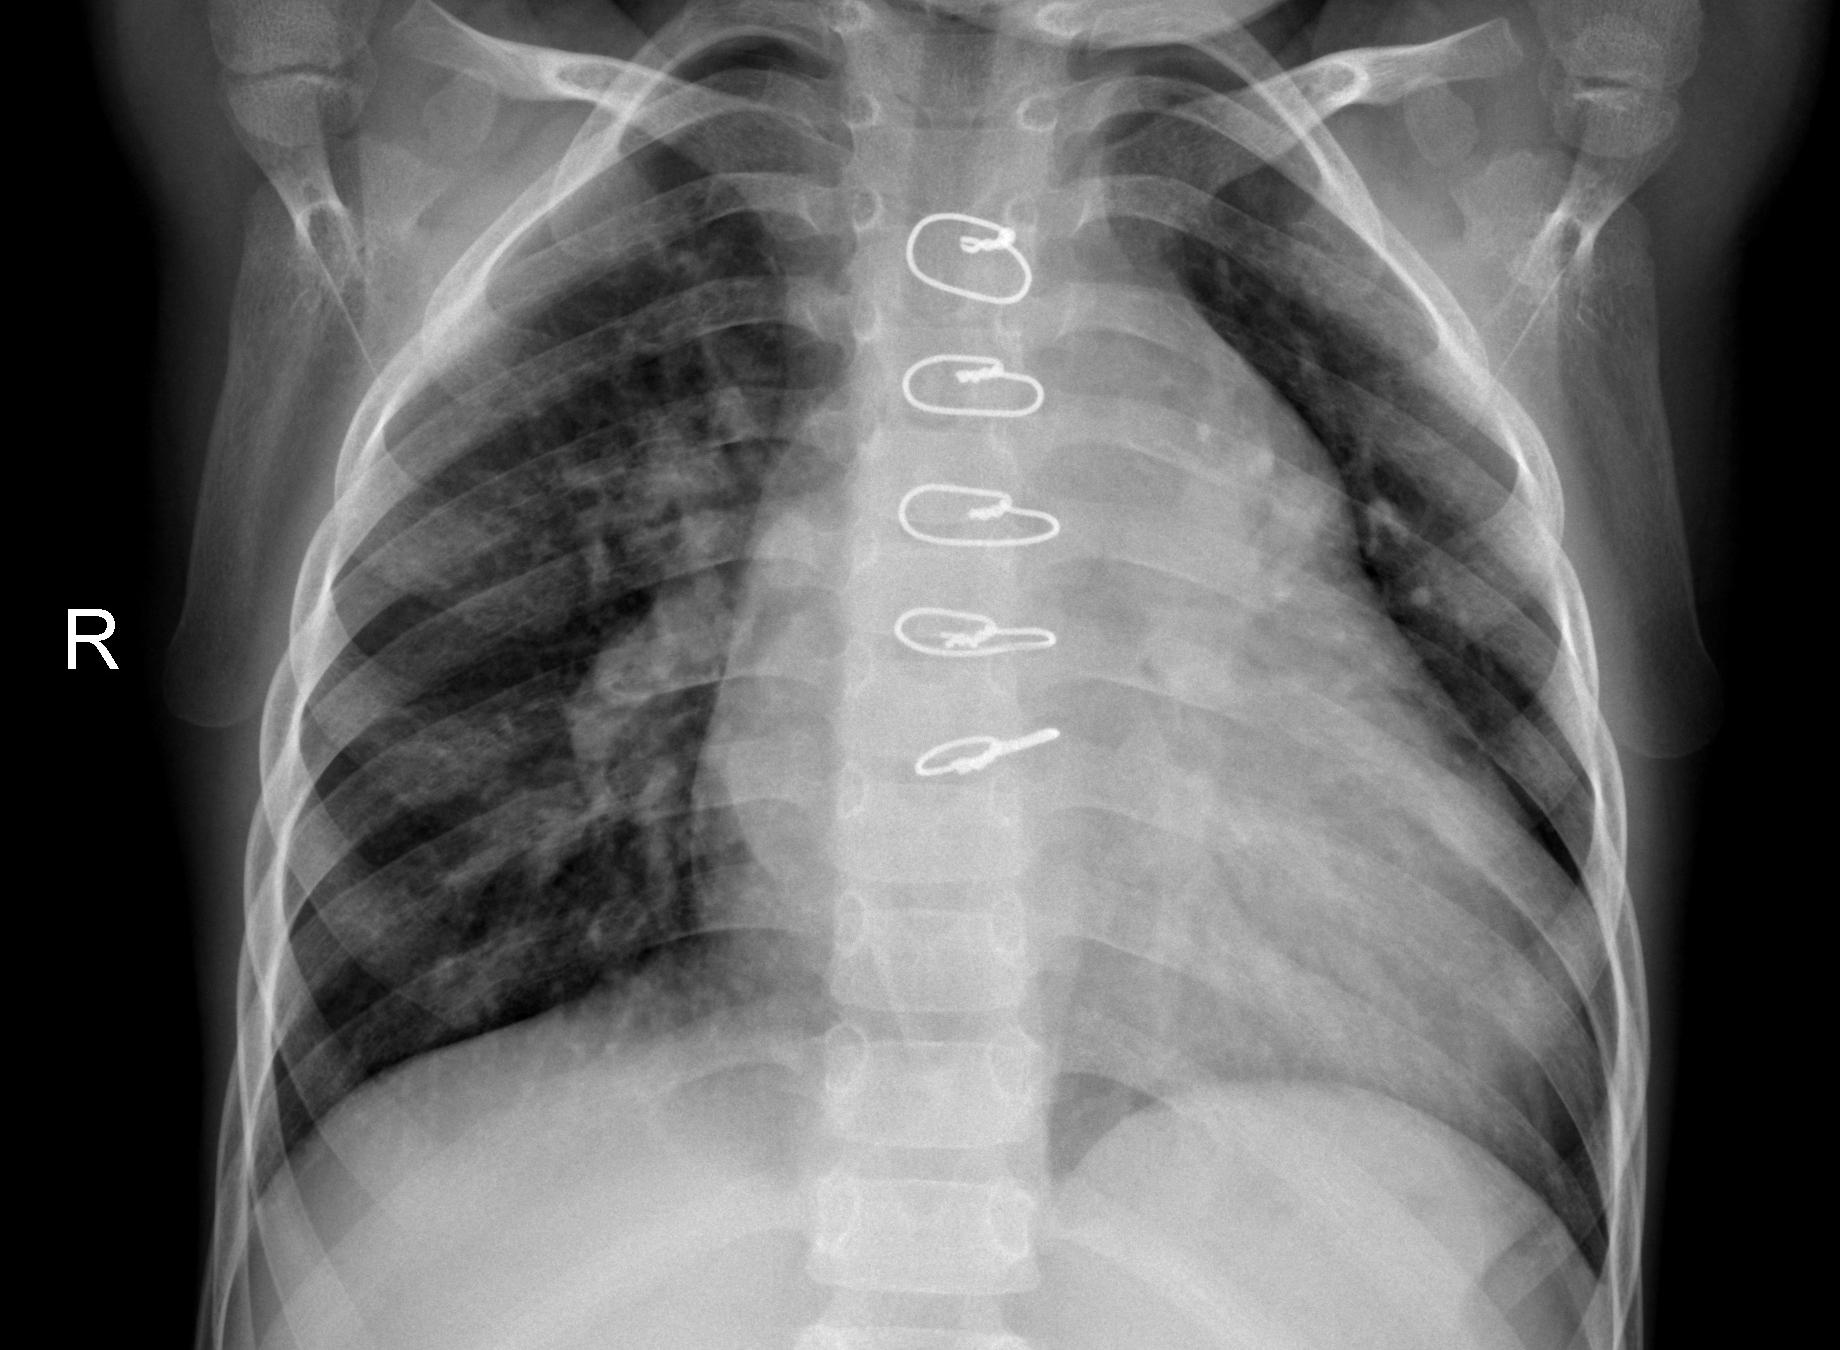
Diagnosis: PNEUMONIA